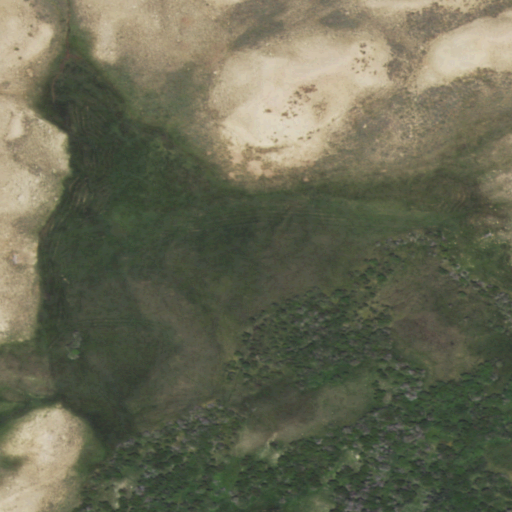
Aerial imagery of plain(s) in Wyoming named Hays Meadow containing woody wetlands, shrub, herbaceous wetlands, and grassland